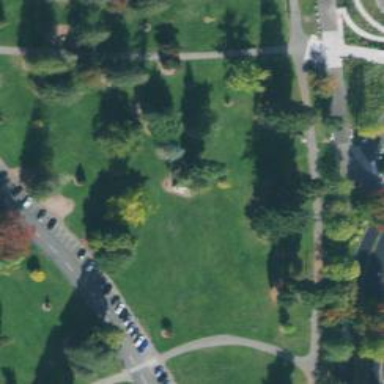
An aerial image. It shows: Memorial site with historic significance.